Interaction volume radius: 10 \u00c5
Interaction volume height: 25 \u00c5
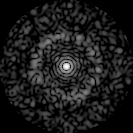
Disorder parameter: 0.8312